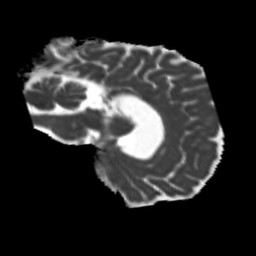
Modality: MD
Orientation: sagittal
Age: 31
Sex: female
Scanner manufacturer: siemens
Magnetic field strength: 3 T
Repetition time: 5.25 s
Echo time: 0.08 s